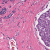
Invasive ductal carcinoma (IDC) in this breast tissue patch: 0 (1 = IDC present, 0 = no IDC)